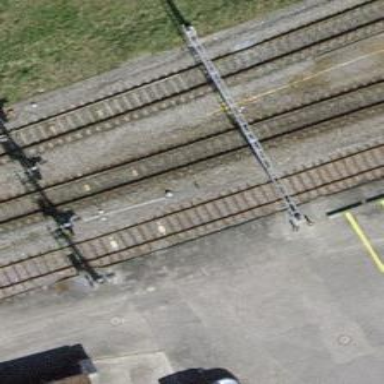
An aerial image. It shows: Railway track with contact lines for electrification.